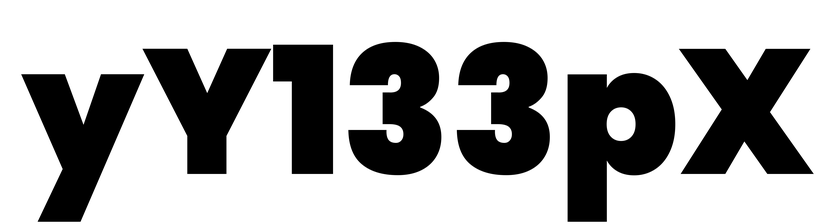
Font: Poppins-Black